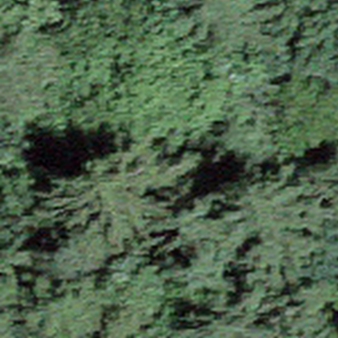
Label: other